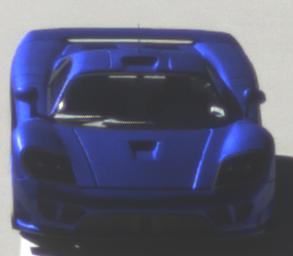
Make: Saleen
Model: S7
Detailed model: -
Model produced from: 2000
Model produced until: 2008
Doors: 2
Color: blue
Road condition: dry road
Daytime: morning or afternoon
Contrast: high contrast